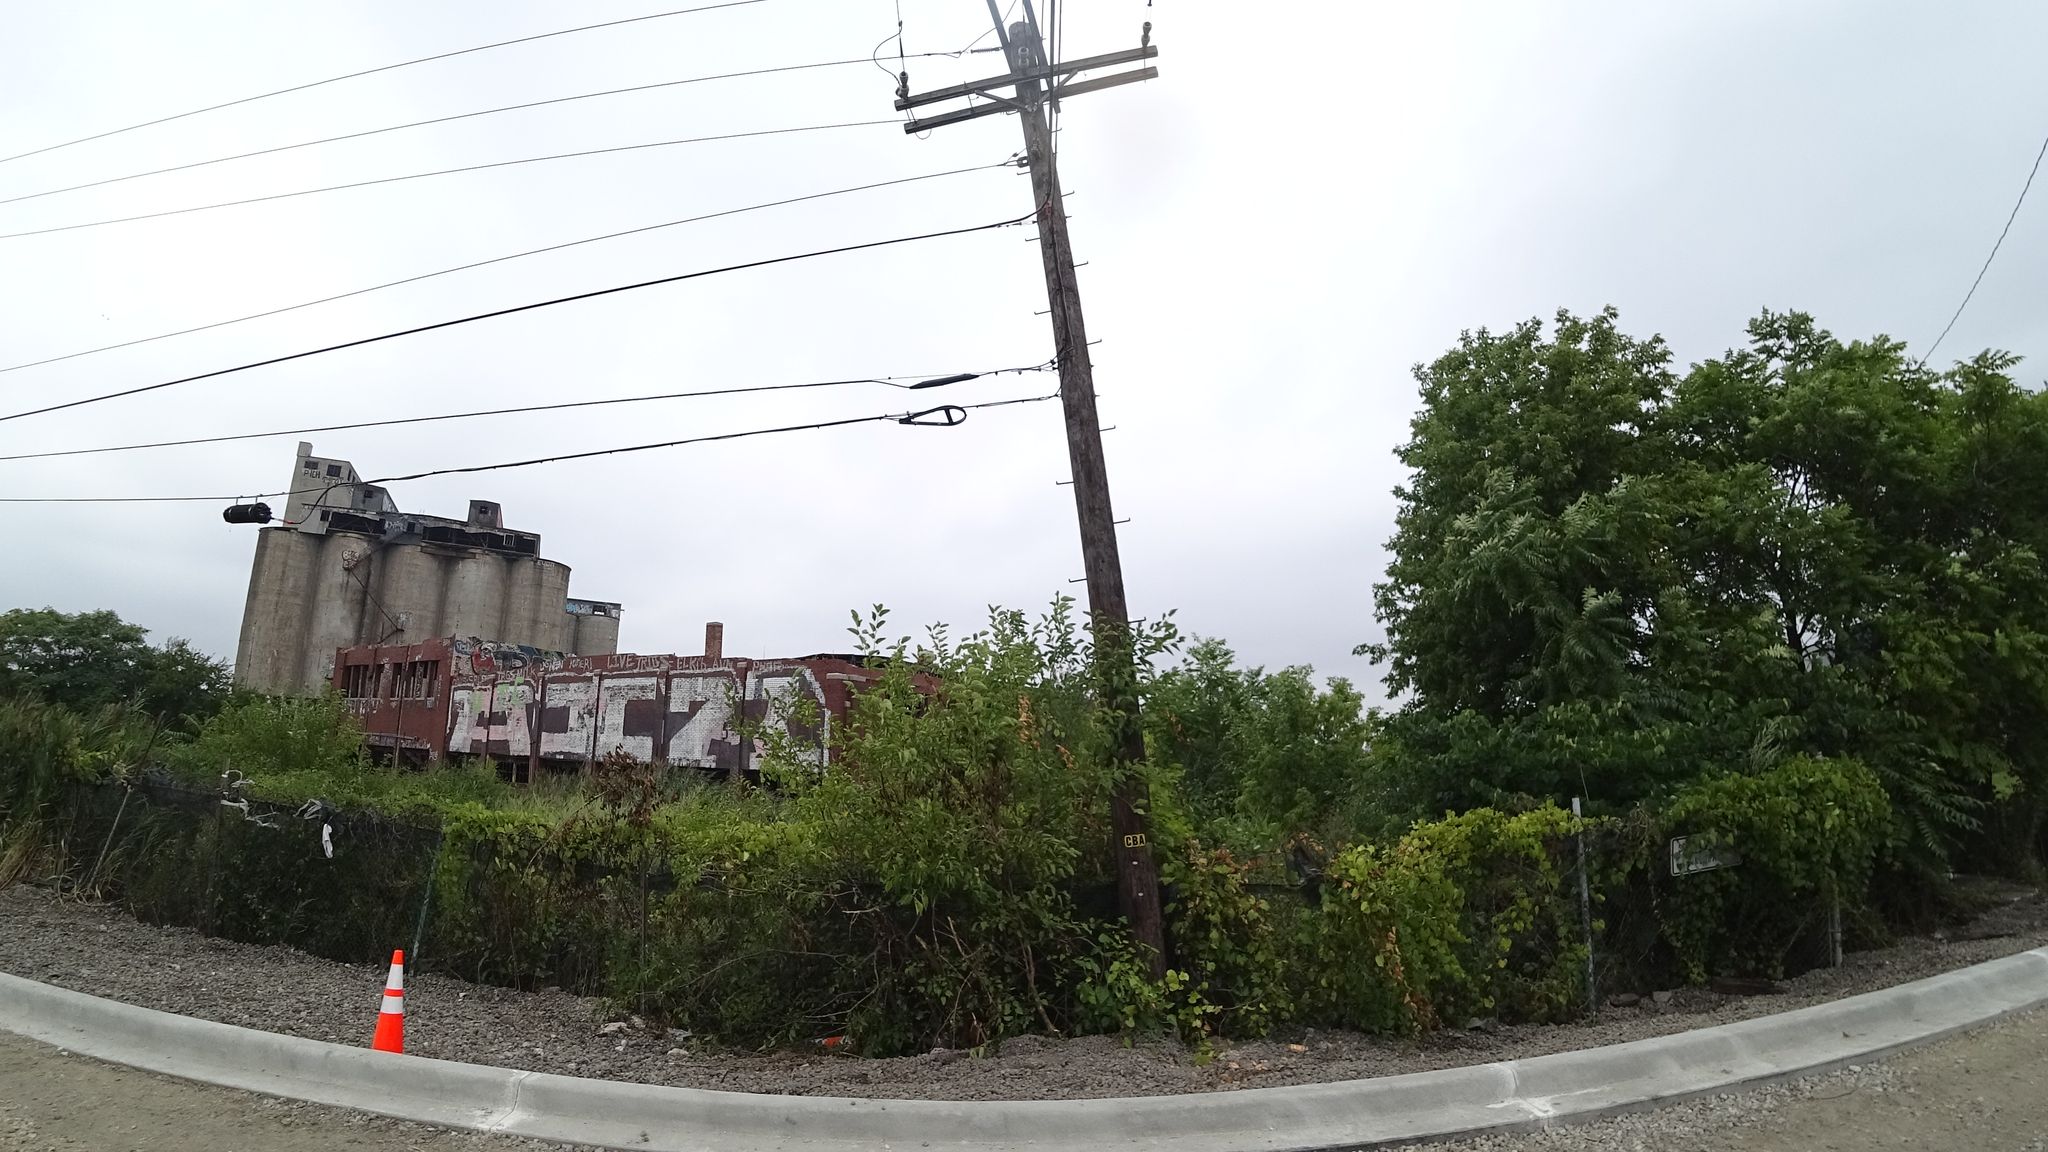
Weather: clear
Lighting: day
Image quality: good
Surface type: driving surface
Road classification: tertiary, footway
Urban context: urban centre
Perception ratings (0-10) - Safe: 1.47, Lively: 1.82, Beautiful: 2.06, Boring: 8.19, Depressing: 5.76, Wealthy: 4.09